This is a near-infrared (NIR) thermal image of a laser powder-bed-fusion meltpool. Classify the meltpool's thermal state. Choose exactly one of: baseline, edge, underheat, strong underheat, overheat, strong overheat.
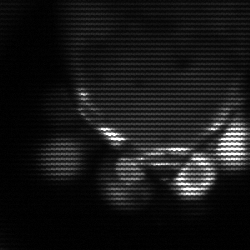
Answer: edge